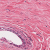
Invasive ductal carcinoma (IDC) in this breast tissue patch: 0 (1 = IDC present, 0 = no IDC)